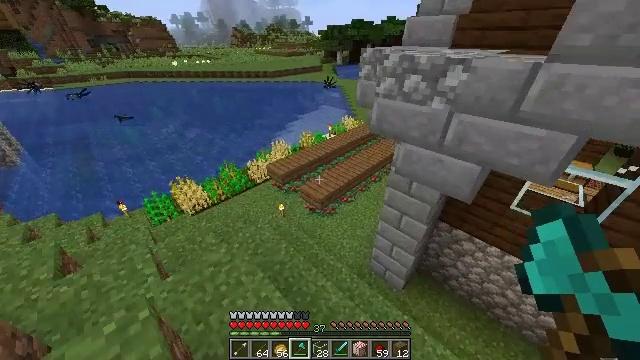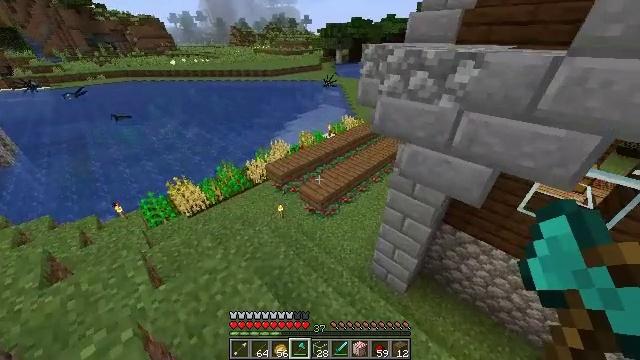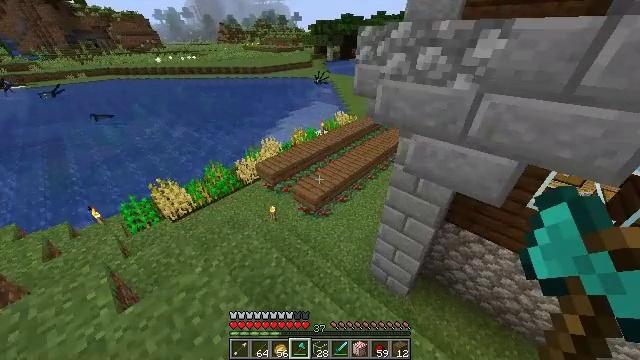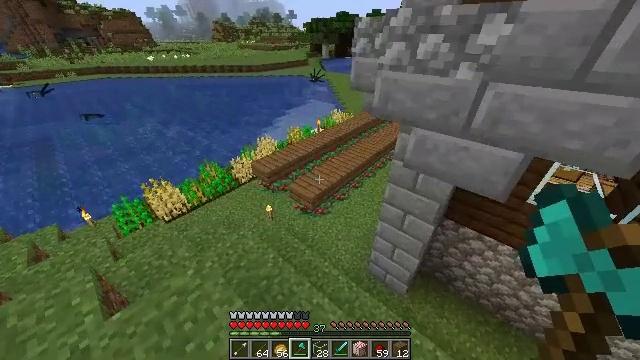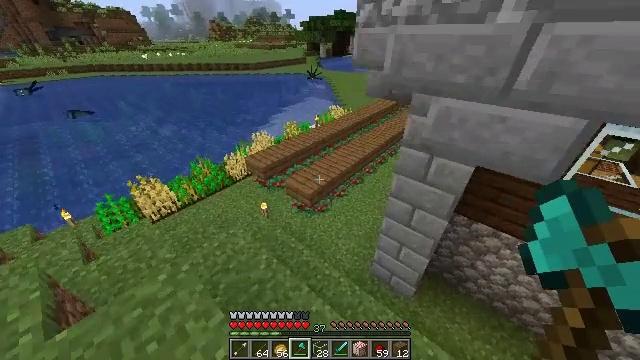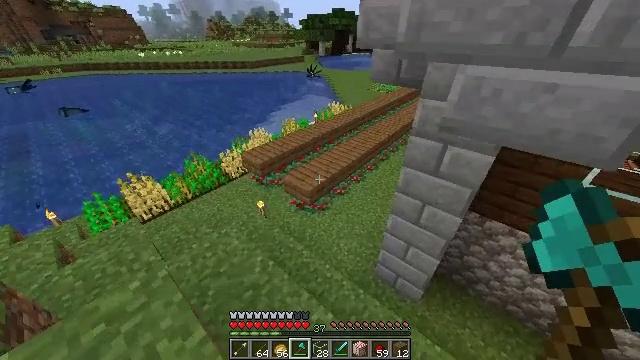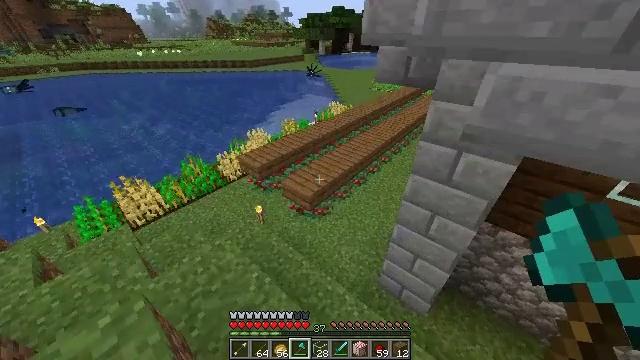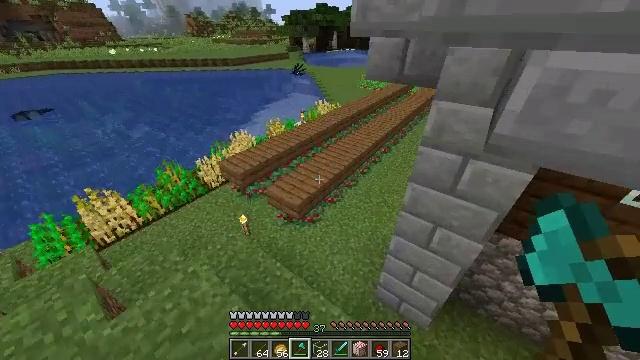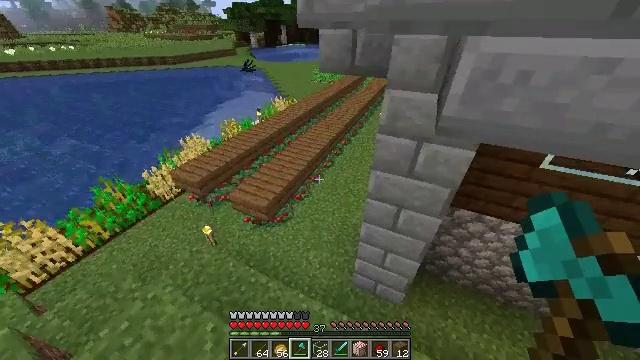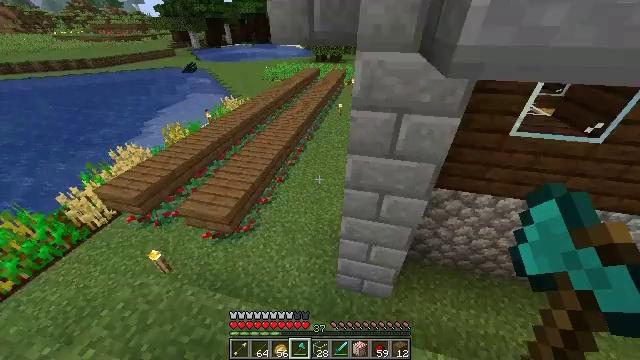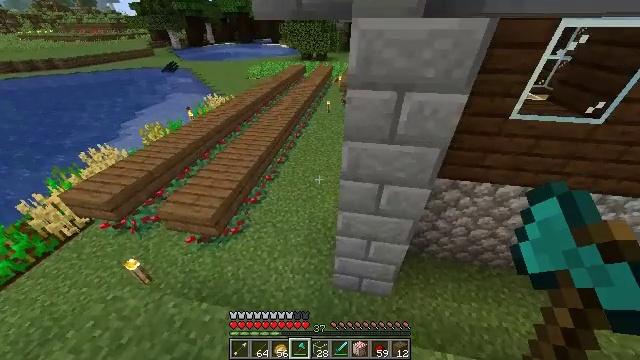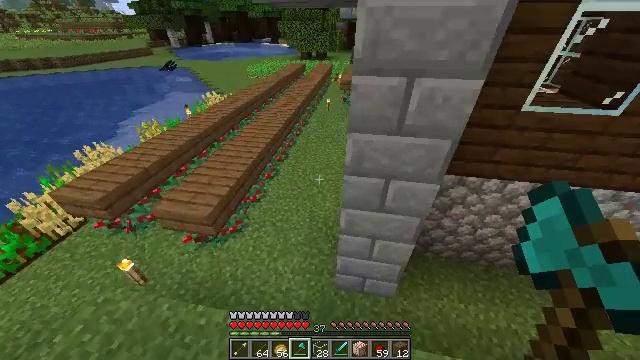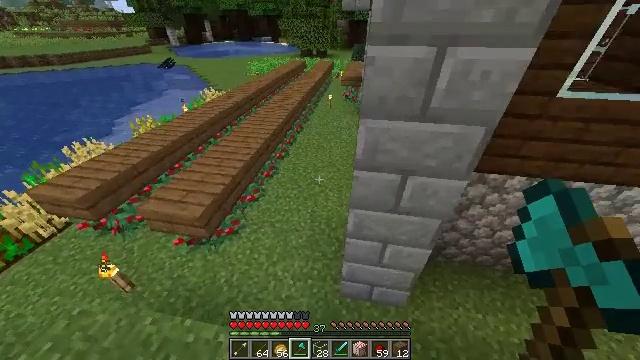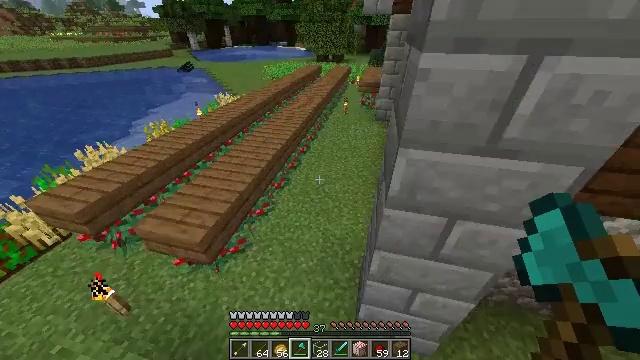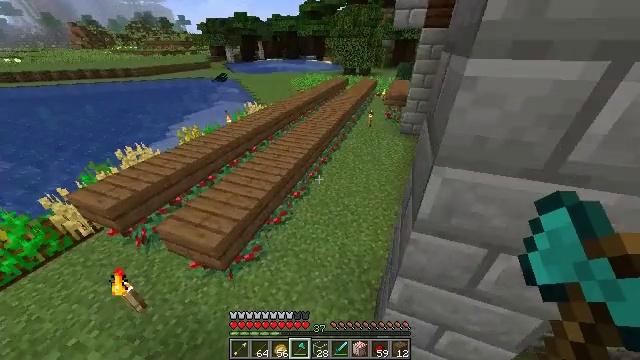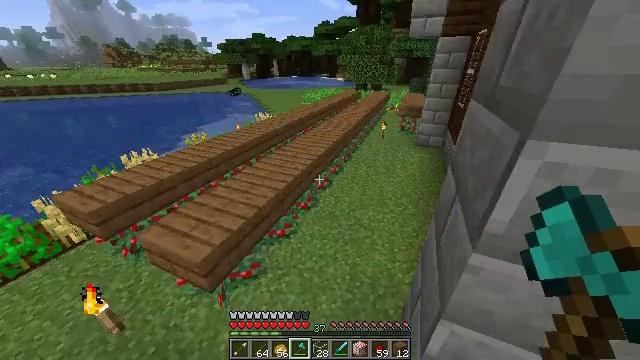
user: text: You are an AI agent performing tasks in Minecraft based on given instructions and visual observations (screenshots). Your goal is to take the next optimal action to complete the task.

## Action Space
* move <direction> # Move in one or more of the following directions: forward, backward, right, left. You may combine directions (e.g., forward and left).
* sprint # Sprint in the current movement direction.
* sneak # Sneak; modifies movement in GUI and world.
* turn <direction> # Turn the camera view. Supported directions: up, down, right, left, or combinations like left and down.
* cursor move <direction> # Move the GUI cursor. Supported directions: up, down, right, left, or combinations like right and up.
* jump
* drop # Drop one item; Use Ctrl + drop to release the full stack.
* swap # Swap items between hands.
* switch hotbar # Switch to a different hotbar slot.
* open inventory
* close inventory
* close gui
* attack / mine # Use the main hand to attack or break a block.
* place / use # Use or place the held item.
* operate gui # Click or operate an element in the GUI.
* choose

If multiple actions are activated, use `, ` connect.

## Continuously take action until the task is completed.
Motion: motion action
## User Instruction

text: Reclaim the spruce slab for later use.
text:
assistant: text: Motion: move forward, sprint
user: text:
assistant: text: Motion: move forward, sprint, turn right
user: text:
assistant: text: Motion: move forward, turn right
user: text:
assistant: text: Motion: move forward
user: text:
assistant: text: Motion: move forward
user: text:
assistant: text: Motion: move forward
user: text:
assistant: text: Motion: move forward, turn right
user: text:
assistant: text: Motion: move forward, turn right and down
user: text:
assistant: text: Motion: move forward, turn right
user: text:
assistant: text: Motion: move forward, turn right
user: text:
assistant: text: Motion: move forward
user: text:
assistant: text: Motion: move forward
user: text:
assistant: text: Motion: move forward, sprint, turn left and up
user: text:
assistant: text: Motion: move forward, sprint, turn left and up
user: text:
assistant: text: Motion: move forward, sprint, turn left and up
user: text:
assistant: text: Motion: move forward, turn up
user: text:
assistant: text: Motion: move forward, turn right and up
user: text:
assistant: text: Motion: move forward, turn right and up
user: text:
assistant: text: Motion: move forward, sprint, turn right and up
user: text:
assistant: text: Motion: move forward, sprint, turn right and up
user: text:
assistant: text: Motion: move forward, sprint, turn right
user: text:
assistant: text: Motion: move forward, turn right
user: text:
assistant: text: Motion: move forward
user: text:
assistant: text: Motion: move forward
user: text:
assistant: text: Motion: move forward
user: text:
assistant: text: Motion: move forward
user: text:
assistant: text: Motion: move forward
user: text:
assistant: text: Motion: move forward
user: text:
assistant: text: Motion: move forward
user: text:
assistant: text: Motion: move forward